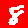
Digit: 8